Question: I have a really difficult CSS problem. I have the following layout (this is just a fast mockup in Paint):

I need to float the red box to the bottom of it's container. Normally I would use 'position: absolute; bottom: 0;' but that results in the text overlapping with the div, which I don't want. I want the box to behave like in the second image (same situation, but with more text)
Is this even possible? I don't mind dumping support for very old browsers.
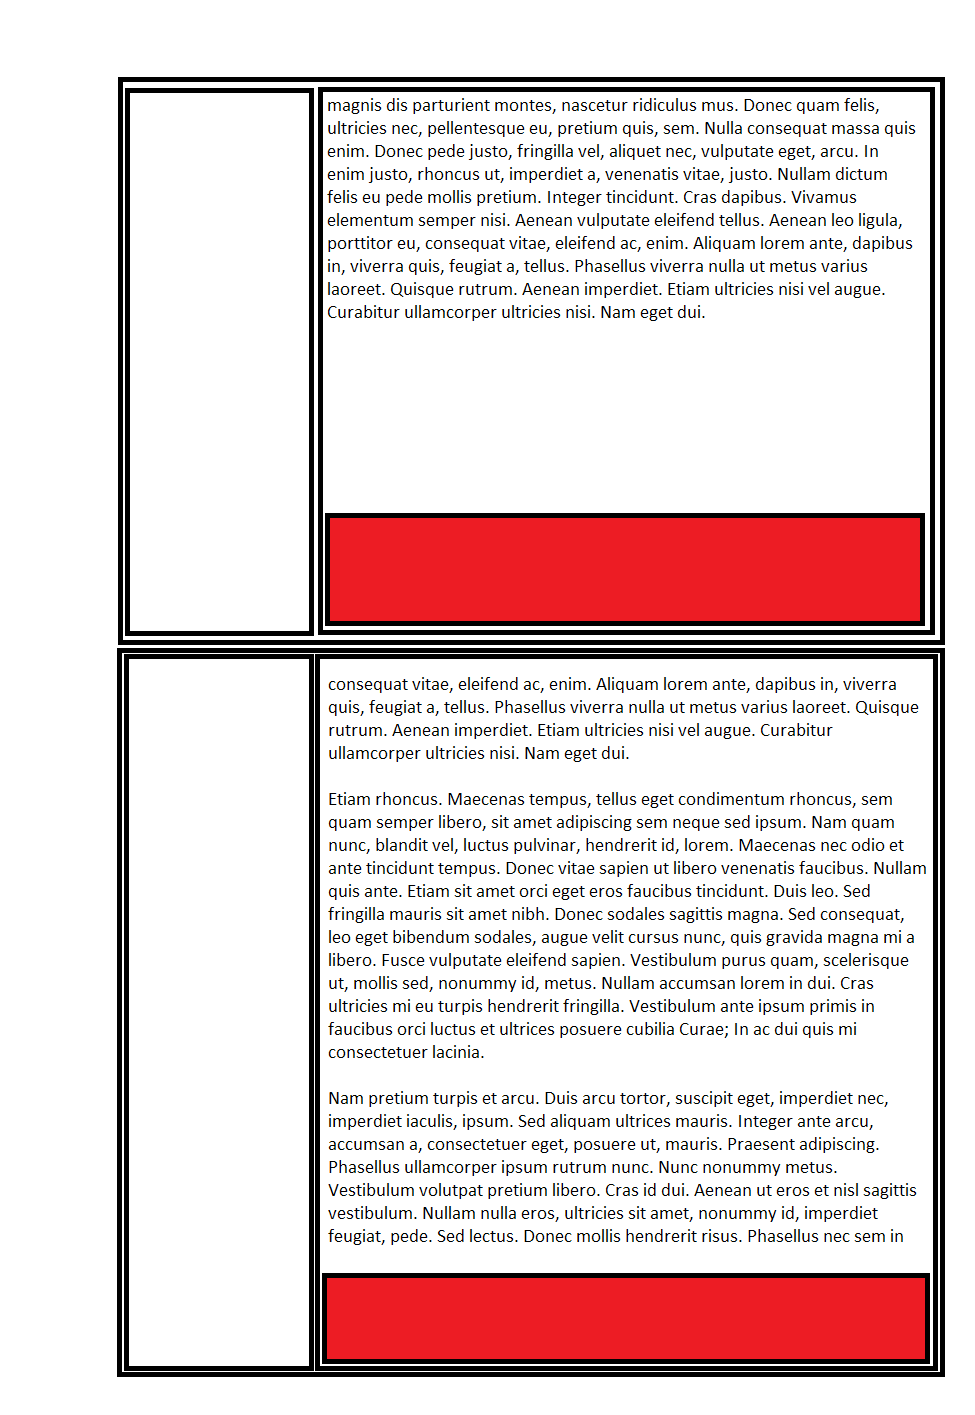
Answer: Don't abandon 'position: absolute'. Simply add padding to the bottom of the container equal to the height of the footer div.
'''
#outer{
position: relative;
padding-bottom: 55px;
}
#foot{
position: absolute;
height: 55px;
width: 100%;
bottom: 0;
left: 0;
}
'''
Without padding: <URL>
With padding: <URL>